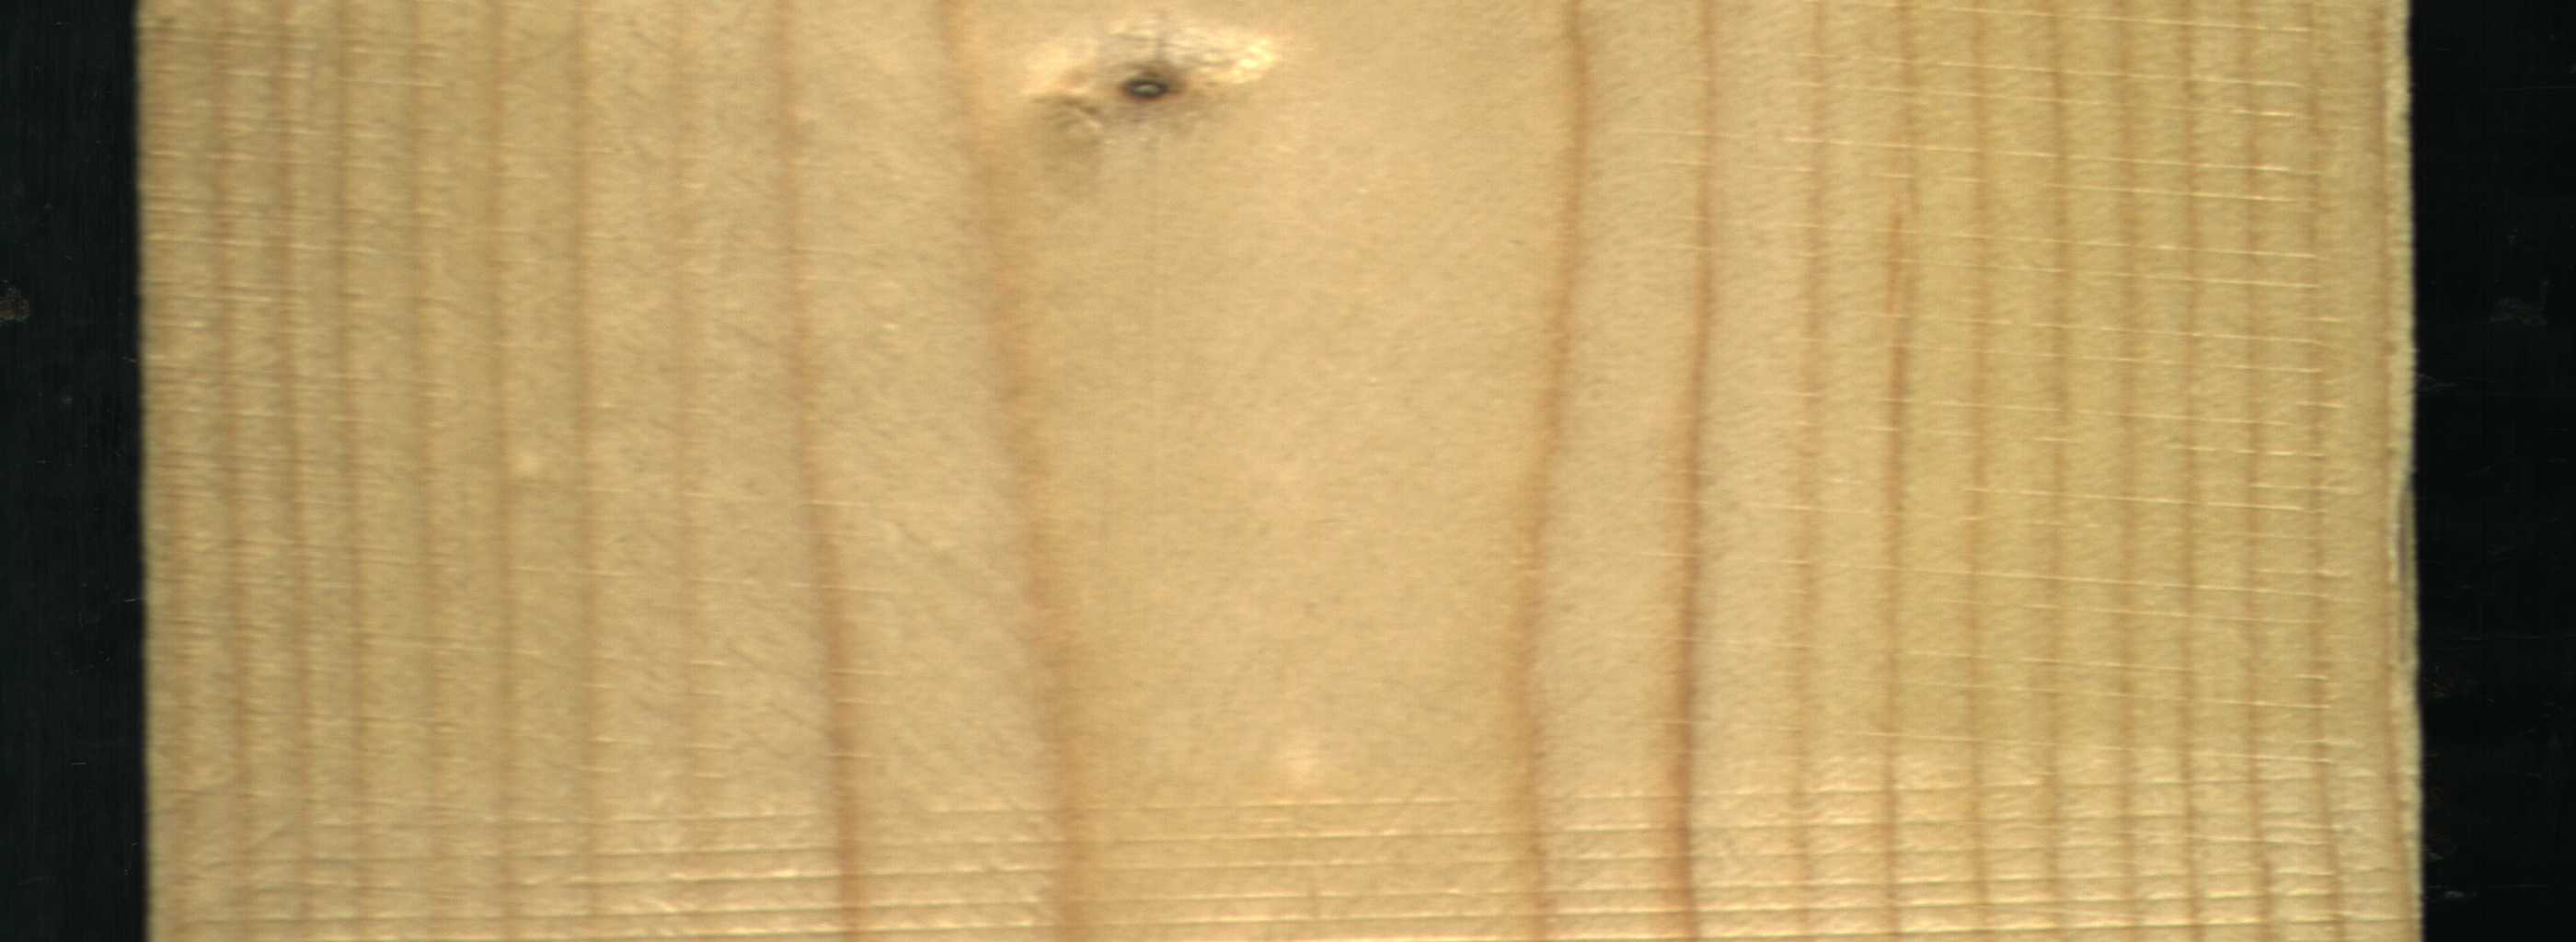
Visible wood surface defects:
Live_Knot